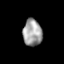
Tissue: skin
Cell type: T cells
Senescence score: 0.681
Nuclear area (px): 505
Mean DAPI intensity: 159.43